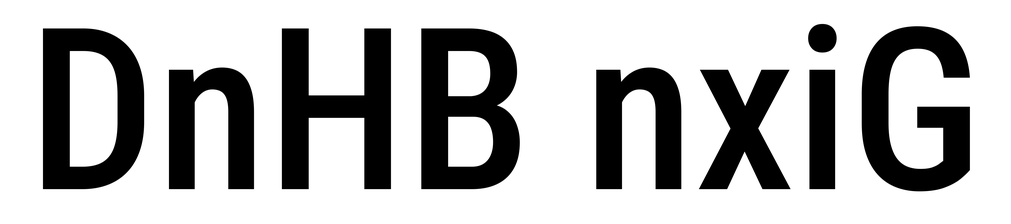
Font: Roboto_Condensed_Medium